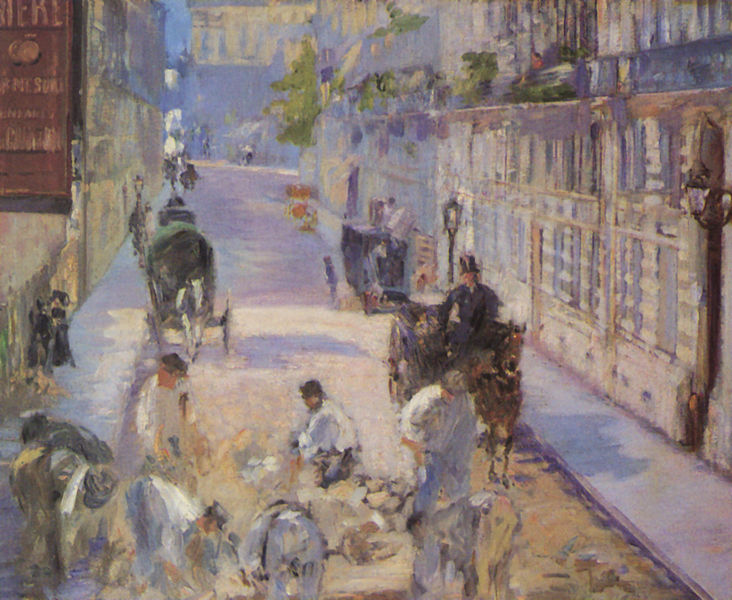
Titel: Pflasterer in der Rue Mosnier
Künstler: Édouard Manet
Institution: Privatsammlung
Schlagwörter: baum, blau, gemälde, schatten, weiß, bäume, gelb, grün, impressionismus, landschaft, menschen, ocker, stadt, fenster, frankreich, grau, hell, hut, hüte, lampen, laterne, laternen, licht, männer, paris, pastell, renoir, strasse, szene, gebäude, haus, rot, weg, zaun, leute, malerei, zylinder, stein, öl, häuser, sonne, pflanzen, front, gebeugt, genre, pferd, pferde, balkon, ansicht, fassade, fassaden, gasse, pflaster, wohnhäuser, arbeiten, mauer, lila, violett, kutsche, kutschen, markt, südfrankreich, werbung, arbeiter, rad, wagen, manet, stimmung, lavendel, leuchten, balkone, grosstadt, straßen, schild, bücken, bürgersteig, gehsteig, gehweg, pflastersteine, straßenszene, trottoir, knien, plakat, kutscher, reklame, sonnig, gebückt, reflex, gespann, schaufel, matisse, gaslaterne, baustelle, boulevard, straßenlaternen, fuhrwerk, suche, häuserzeile, strassenlaterne, bauarbeiten, innenstadt, großstadt, häsuer, bauarbeiter, pflasterer, reklamewand, stadtwohnungen, starssenbau, strassenarbeiten, karosse, reklametafel, straßenarbeiter, 1875, strassenpflasterung, kutschn, tottoir, steinsetzer, stadt laternen